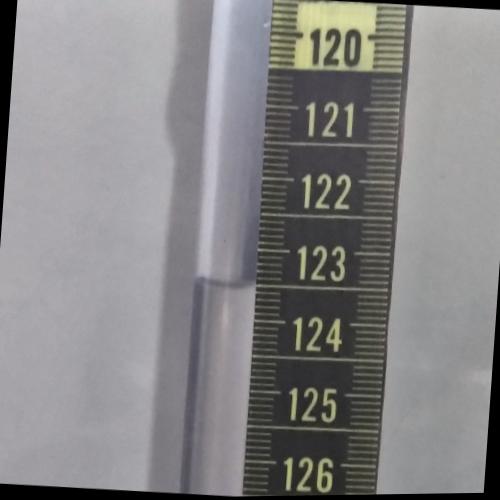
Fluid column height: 123.5 cm